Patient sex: M
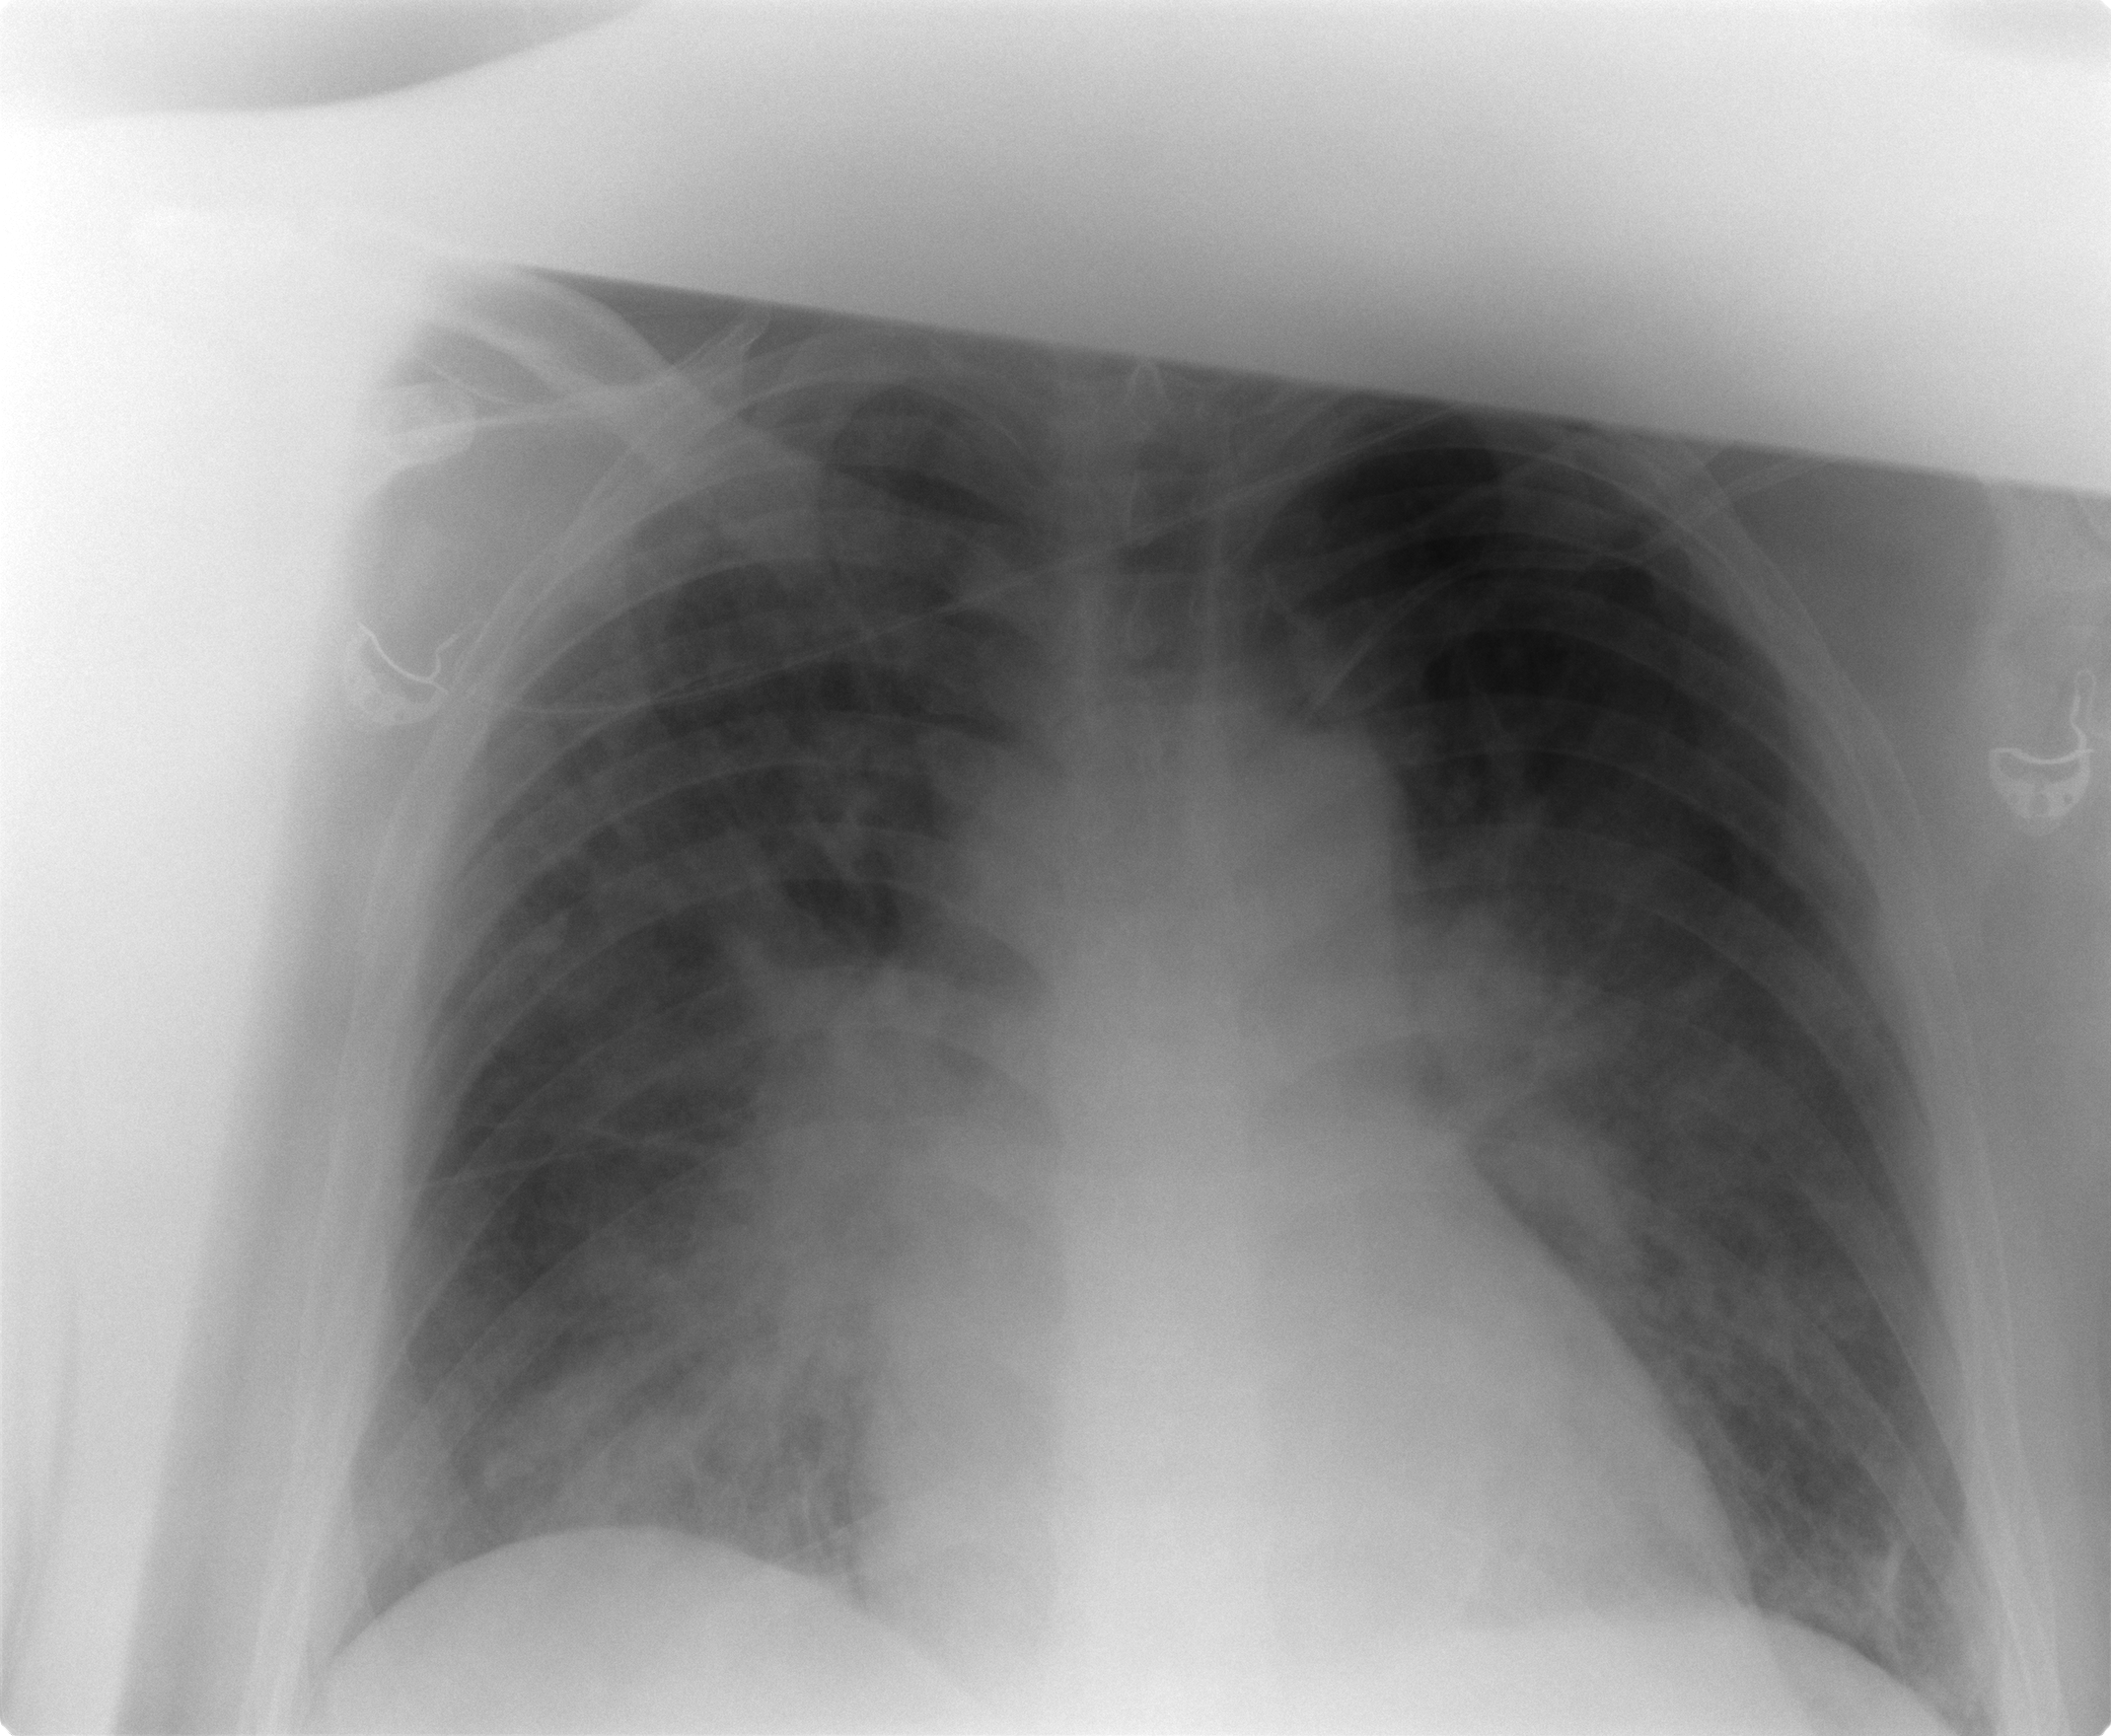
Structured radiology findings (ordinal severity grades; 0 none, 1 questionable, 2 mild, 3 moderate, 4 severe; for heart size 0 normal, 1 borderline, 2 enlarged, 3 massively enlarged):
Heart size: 2
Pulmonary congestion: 2
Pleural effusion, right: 0
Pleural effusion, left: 0
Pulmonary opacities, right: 3
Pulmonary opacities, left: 3
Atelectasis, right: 2
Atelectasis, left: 2